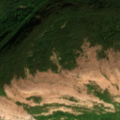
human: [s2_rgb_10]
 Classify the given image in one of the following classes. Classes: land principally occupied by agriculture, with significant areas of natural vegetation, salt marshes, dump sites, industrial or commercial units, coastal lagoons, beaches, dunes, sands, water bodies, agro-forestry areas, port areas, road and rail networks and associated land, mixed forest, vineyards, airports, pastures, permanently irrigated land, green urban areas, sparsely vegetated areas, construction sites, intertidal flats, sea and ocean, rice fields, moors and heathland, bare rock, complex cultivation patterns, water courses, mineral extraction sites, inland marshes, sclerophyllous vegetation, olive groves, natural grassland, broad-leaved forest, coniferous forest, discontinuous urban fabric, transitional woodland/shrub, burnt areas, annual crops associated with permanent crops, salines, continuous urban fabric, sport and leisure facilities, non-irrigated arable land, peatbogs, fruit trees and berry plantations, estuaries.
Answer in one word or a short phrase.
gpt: broad-leaved forest, natural grassland, sparsely vegetated areas